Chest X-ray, AP view. Patient: 9 years old, sex M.
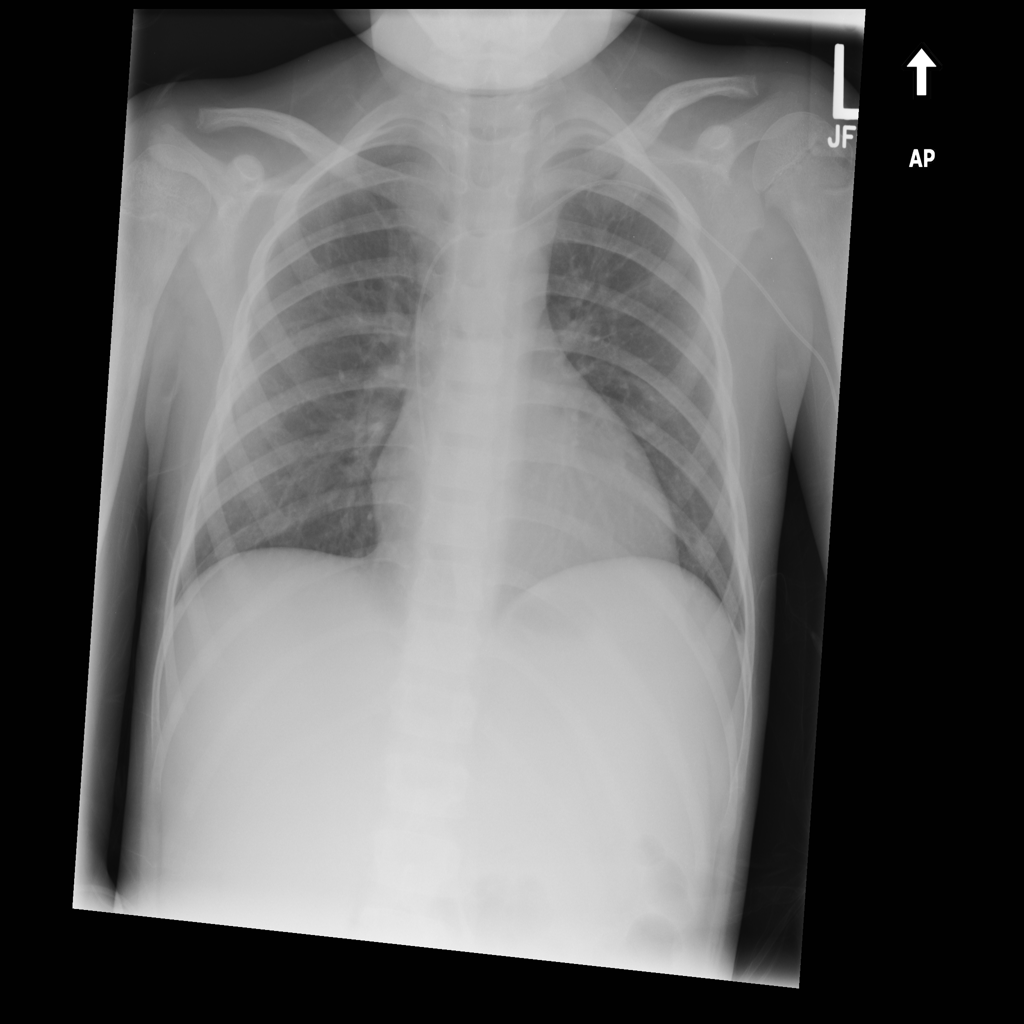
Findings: Cardiomegaly